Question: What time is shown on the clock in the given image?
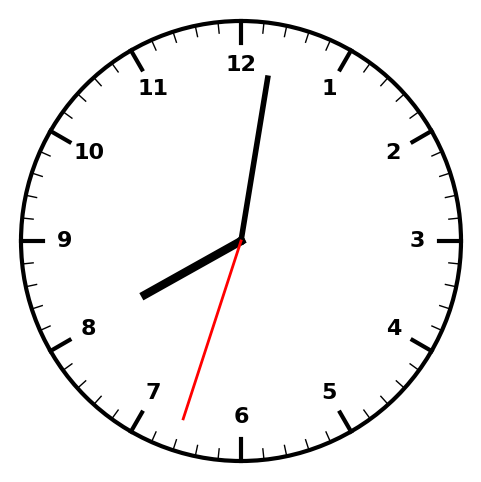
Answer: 08:01:33